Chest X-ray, AP view. Patient: 39 years old, sex M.
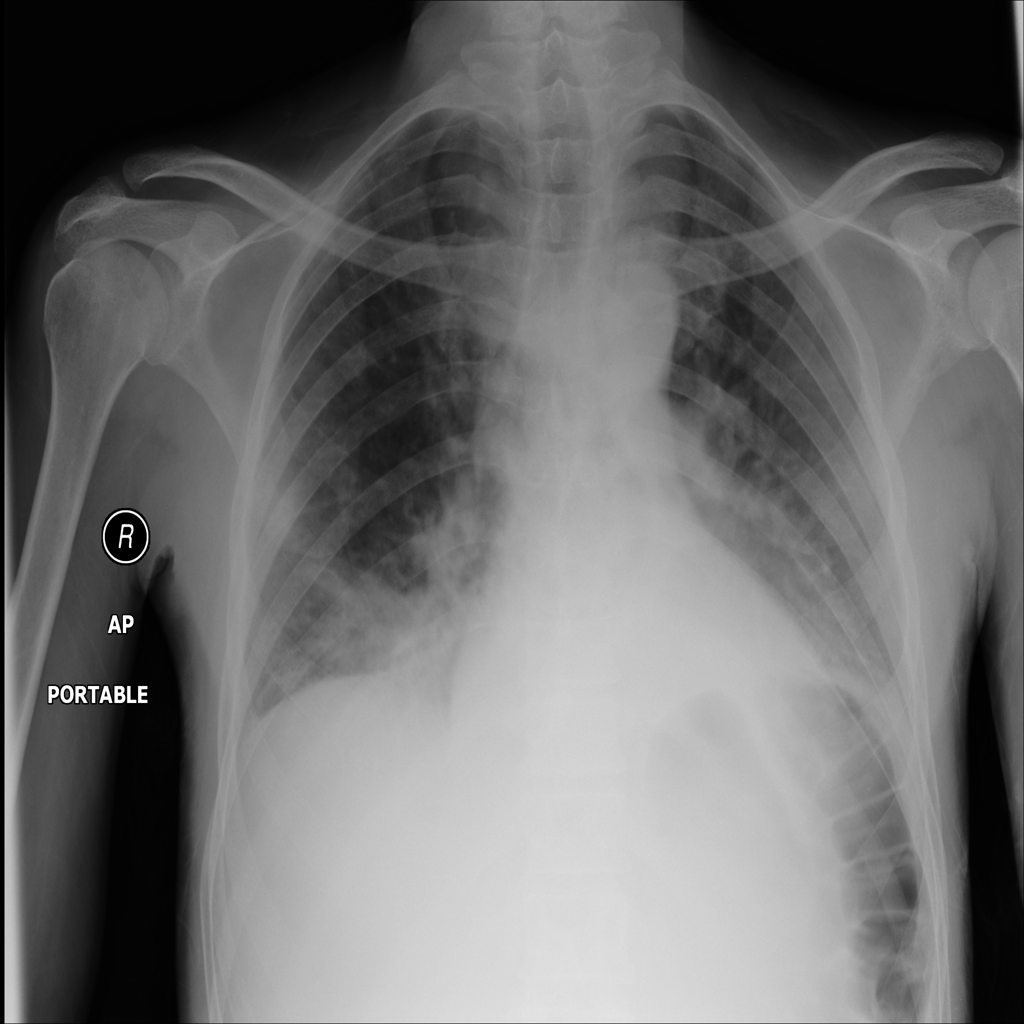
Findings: No Finding